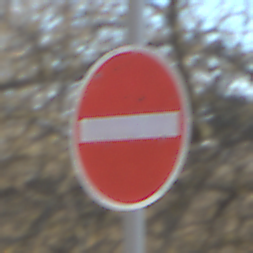
Verkehrszeichen: VerbotDerEinfahrt
Umgebung: Outdoor, Nature
Tageszeit: MorningAfternoon
Wetter: Clear
Licht: Natural
Jahreszeit: NotSpecified
Kontrast: HighContrast